Question: I am planning on making an analytics dashboard and would like to implement circular charts like the image attached to this question:
and I would like to do it using jQuery. Do you guys have any usefull links to resources or to other SO questions? Would be awesome!
Thanks!
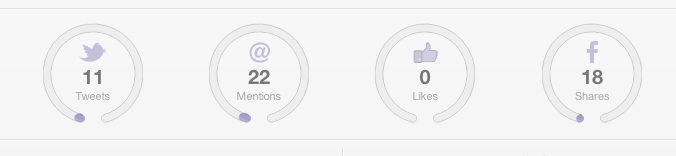
Answer: You can also take a look at :
<URL>
<URL>
Both of them look really good and seems pretty easy to use.